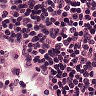
Metastatic tissue present: no